Question: Im attempting to use the Xilinx uartlite 2.0 IP with an AXI4-lite interface to transmit a byte without a microblaze processor. Unfortunately, all the ready signals remain low after I set the data and valid signals and the tx signal never transmits.
I've included my simulation results. any ideas?

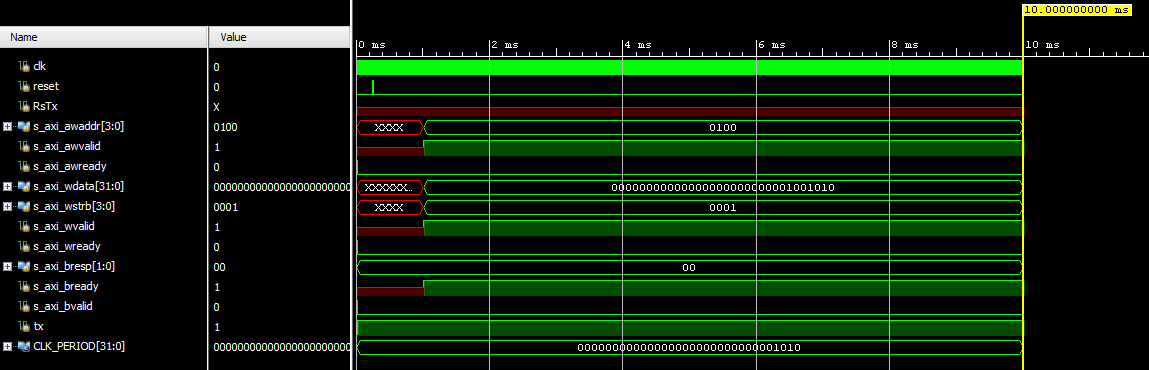
Answer: For posterity, Had to invert the reset and ensure all the inputs were initialized. Thank you for the helpful comments. I've attached a working simulation